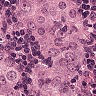
Metastatic tissue present: yes